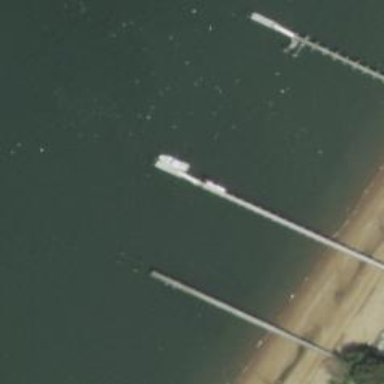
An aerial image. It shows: Man-made pier.